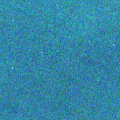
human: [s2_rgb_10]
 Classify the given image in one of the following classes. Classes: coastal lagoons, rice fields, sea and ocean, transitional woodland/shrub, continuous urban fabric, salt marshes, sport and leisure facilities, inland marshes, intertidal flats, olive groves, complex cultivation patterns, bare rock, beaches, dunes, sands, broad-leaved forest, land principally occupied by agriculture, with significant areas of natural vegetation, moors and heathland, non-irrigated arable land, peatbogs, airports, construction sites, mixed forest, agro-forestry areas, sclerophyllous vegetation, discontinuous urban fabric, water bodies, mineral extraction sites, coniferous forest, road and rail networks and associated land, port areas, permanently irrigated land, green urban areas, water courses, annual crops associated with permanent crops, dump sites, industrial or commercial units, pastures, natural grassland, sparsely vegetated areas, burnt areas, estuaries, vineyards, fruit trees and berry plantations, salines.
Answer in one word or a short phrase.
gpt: sea and ocean